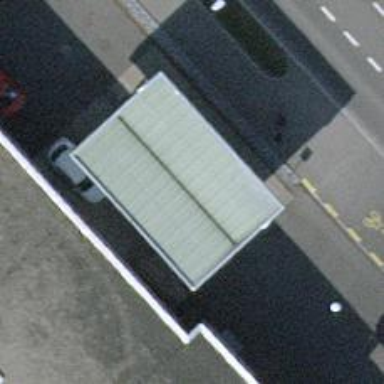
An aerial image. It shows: Fuel station.